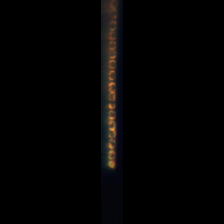
Taxon: Skeletonema
Group: Diatoms